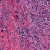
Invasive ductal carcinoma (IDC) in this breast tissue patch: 1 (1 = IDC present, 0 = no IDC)